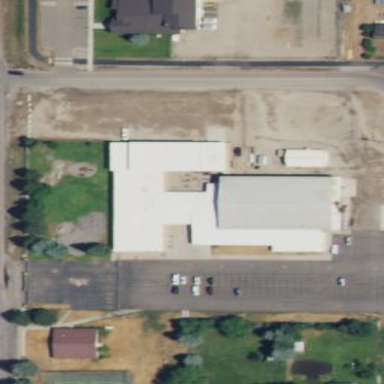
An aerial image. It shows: School building.